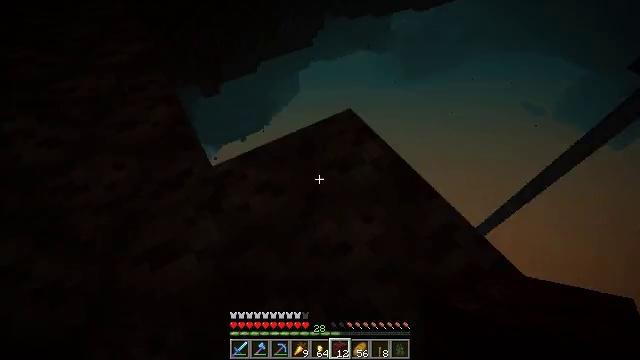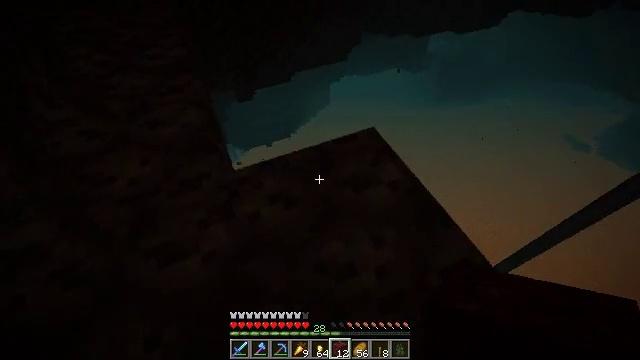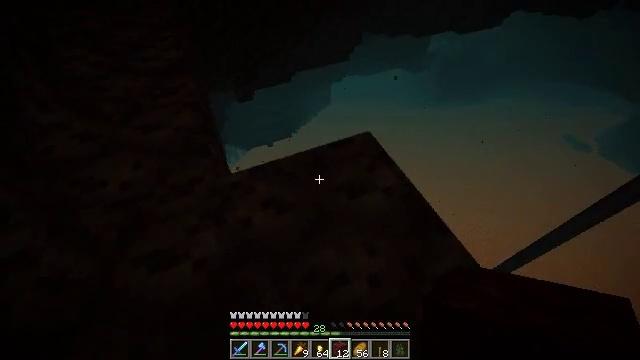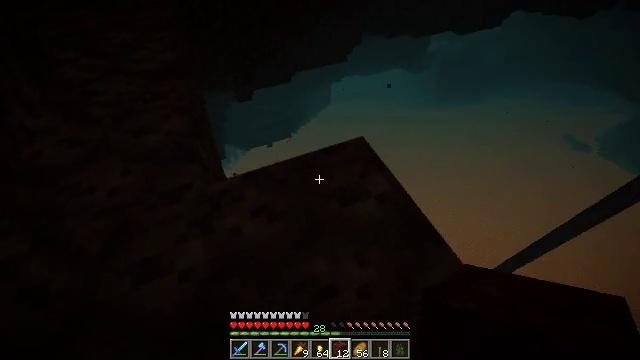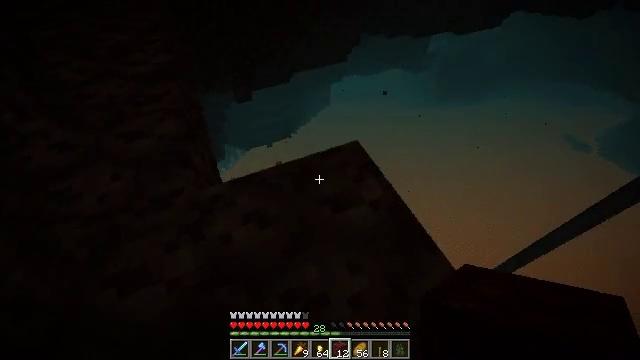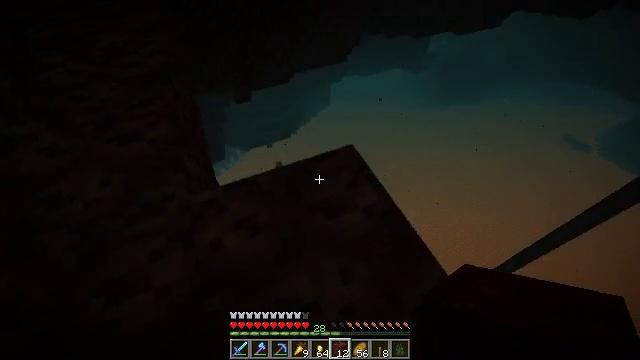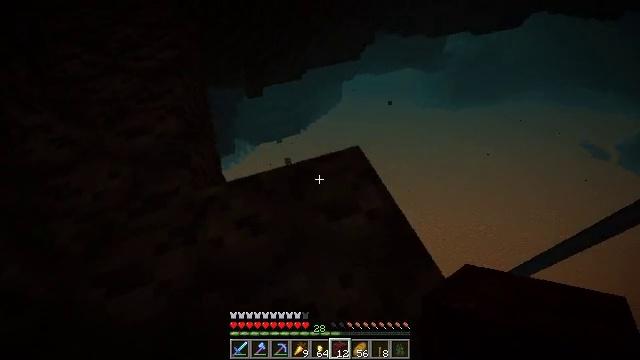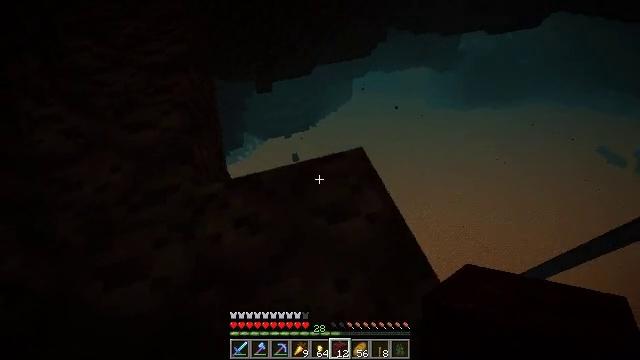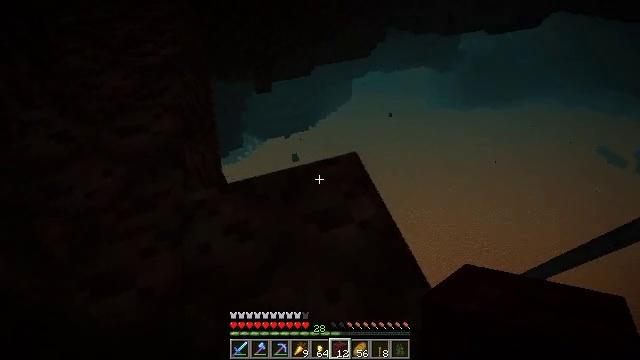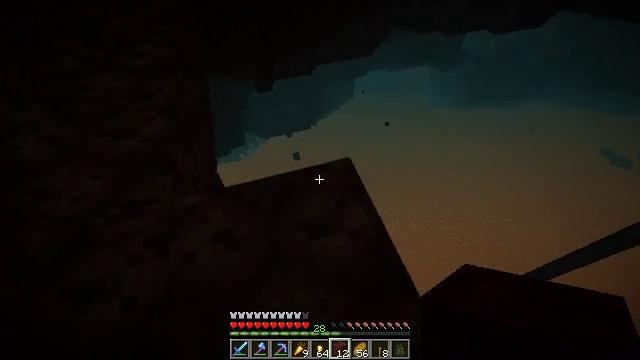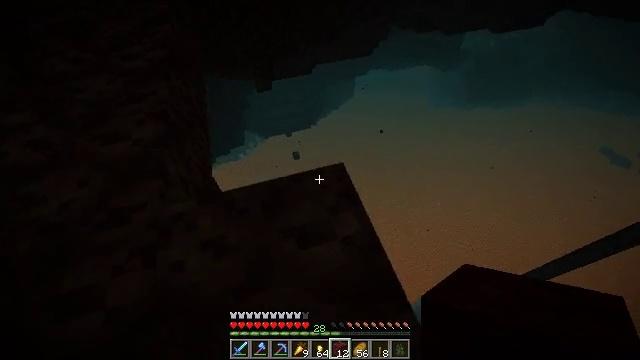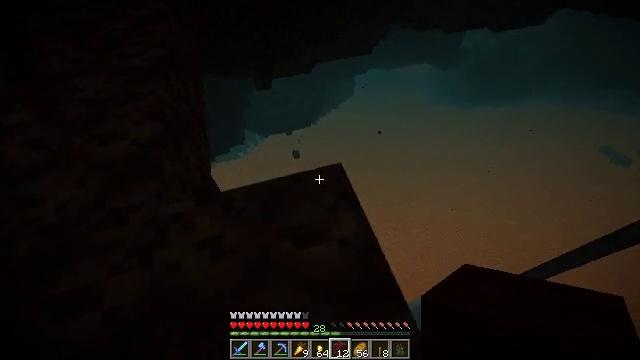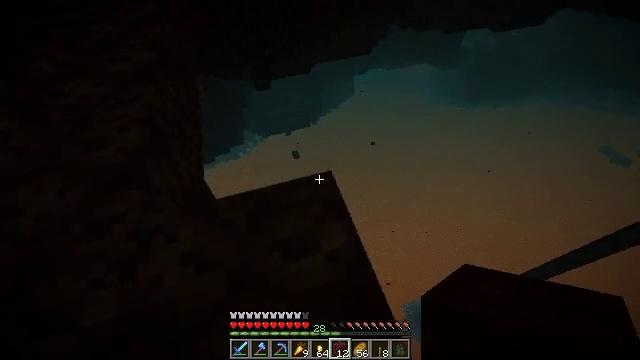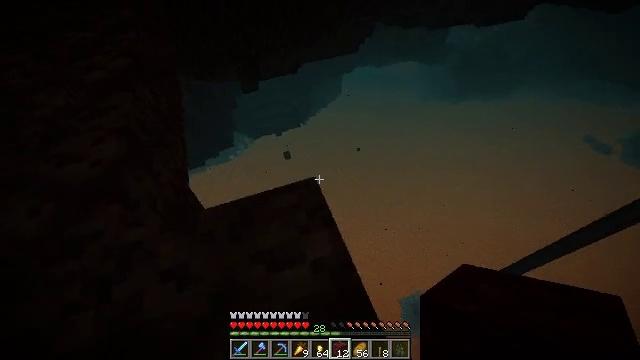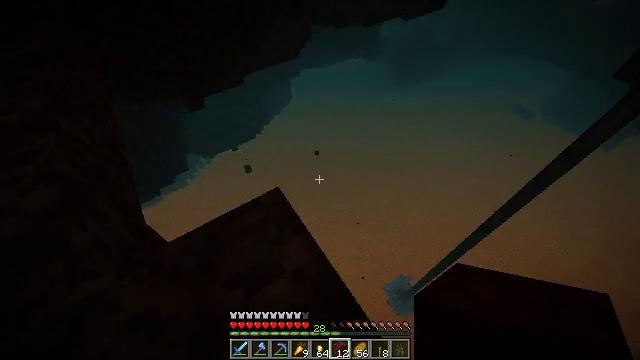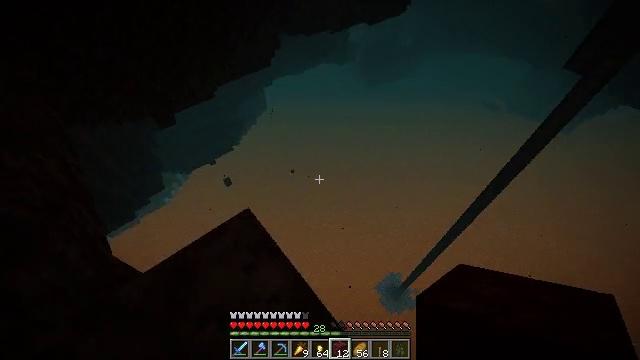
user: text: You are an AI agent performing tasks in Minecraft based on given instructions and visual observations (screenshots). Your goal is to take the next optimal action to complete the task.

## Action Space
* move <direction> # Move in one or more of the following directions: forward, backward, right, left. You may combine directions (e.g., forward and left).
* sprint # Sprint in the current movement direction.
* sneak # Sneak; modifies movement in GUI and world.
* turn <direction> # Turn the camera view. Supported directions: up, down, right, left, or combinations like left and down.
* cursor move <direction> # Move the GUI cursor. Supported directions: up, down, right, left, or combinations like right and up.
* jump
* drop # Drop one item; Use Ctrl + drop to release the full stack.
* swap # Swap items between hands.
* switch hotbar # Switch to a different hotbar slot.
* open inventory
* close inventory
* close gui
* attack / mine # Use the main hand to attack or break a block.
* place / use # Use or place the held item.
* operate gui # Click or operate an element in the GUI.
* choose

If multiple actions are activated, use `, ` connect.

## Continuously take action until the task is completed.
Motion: motion action
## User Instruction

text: Collect bone block by breaking it.
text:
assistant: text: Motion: move forward and move right, sneak, turn left and up
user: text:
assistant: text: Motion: move forward and move right, sneak
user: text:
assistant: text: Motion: move forward and move right, sneak
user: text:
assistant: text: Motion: move forward and move right, sneak
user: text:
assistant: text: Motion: move forward and move right, sneak
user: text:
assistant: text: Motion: move forward and move right, sneak, turn left
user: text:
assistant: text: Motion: move forward and move right, sneak, turn left
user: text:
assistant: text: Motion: move forward and move right, sneak
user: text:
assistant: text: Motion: move forward and move right, sneak
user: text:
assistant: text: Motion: move forward and move right, sneak
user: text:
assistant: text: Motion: move forward and move right, sneak
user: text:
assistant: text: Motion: move forward and move right, sneak
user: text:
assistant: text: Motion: move forward and move right, sneak, turn right
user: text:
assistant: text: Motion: move forward and move right, sneak, turn right
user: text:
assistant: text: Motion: move forward and move right, sneak, turn right and up
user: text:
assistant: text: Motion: move forward and move right, sneak
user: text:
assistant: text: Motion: move forward and move right, sneak
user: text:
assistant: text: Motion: move forward and move right, sneak
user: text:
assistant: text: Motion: move forward and move right, sneak
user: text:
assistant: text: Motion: move forward and move right, sneak
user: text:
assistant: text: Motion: move forward and move right, sneak
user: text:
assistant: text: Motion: move forward and move right, sneak, turn right and up
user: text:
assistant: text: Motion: move forward and move right, sneak, turn right and up
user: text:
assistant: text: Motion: move forward and move right, sneak, turn up
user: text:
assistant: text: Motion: move forward and move right, sneak
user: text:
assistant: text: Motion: sneak, turn up
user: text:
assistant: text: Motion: sneak, turn left and up
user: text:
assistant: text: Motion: sneak
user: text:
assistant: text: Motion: sneak
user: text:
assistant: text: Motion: sneak